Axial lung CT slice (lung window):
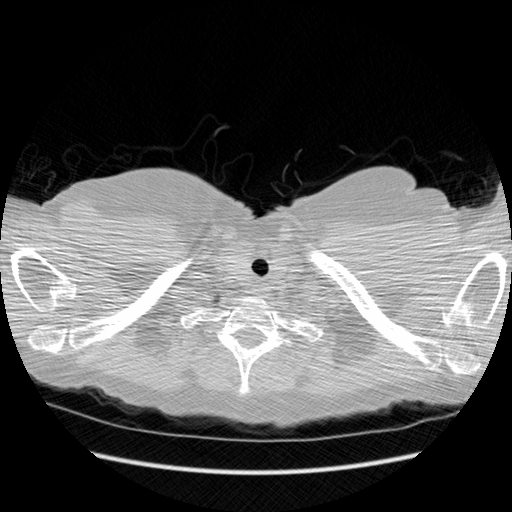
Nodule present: no